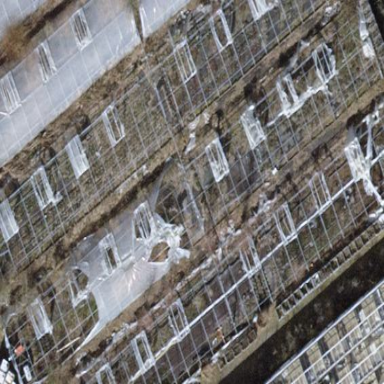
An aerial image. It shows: Greenhouse.